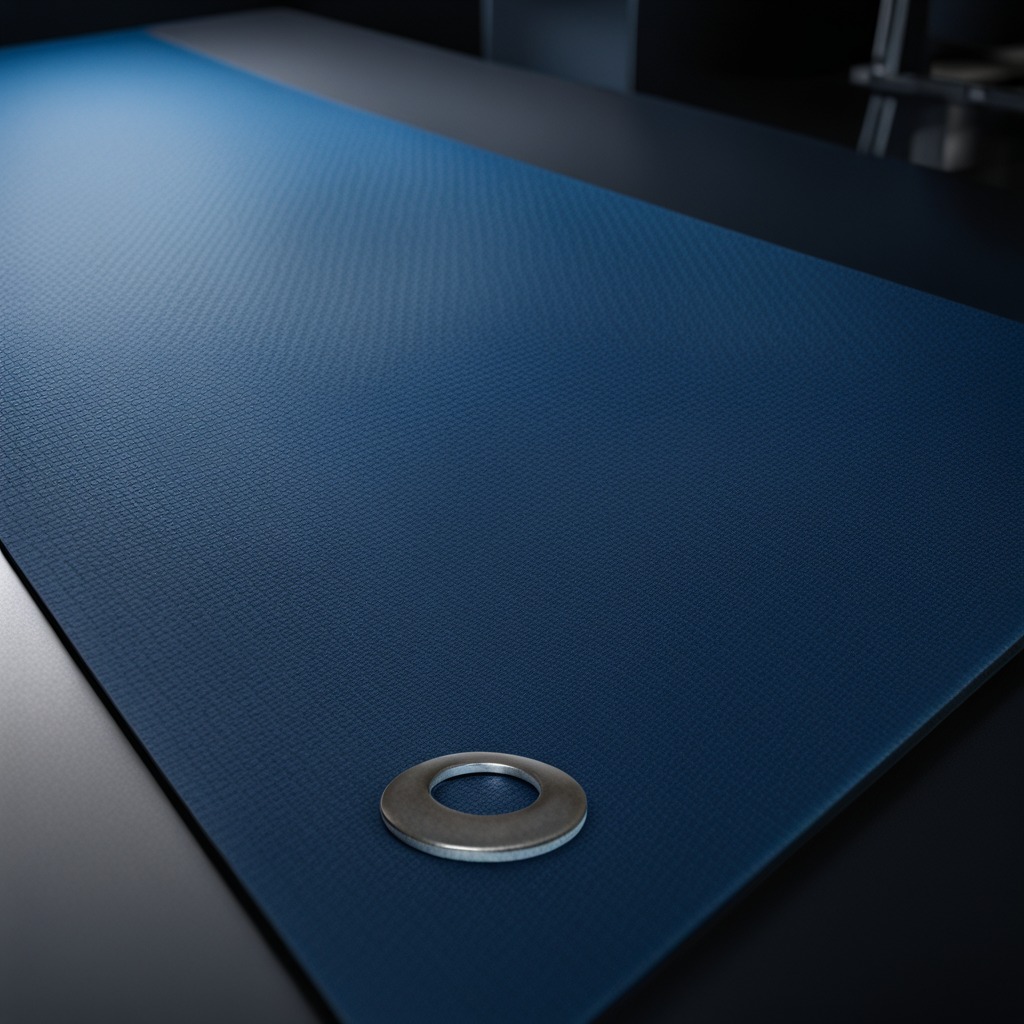
A flat metal washer lying on a clean granite tabletop covered with a blue rubber mat inside a workshop at night dim ambient light soft shadows worn but beneath the mat